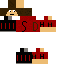
A male human skin with medium skin, wearing brown long hair dressed in a red hoodie and black pants, featuring a closed mouth.